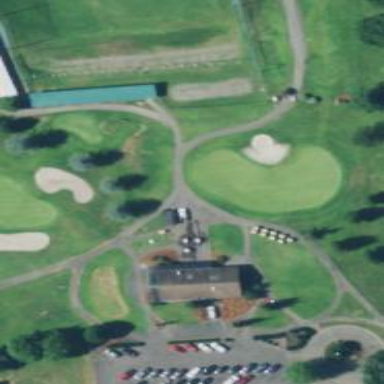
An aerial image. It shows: Path for both roads and golfers.